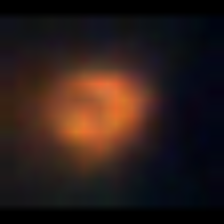
Taxon: NanoPlankton
Group: Other